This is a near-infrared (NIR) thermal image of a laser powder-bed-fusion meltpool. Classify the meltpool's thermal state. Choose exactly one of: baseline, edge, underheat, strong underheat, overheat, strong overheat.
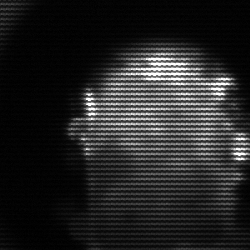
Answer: baseline